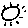
Label: sun